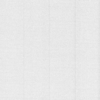
Label: dusty